Field crop: tomato
Growth stage: 1
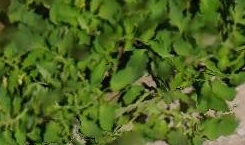
Species: tomato